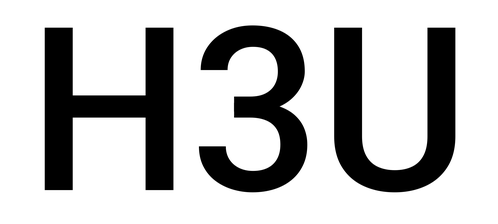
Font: Roboto_Medium